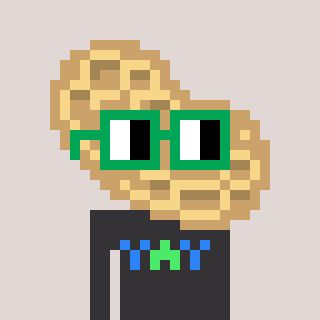
a pixel art character with square green glasses, a peanut-shaped head and a grayscale-colored body on a warm background